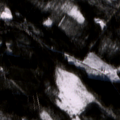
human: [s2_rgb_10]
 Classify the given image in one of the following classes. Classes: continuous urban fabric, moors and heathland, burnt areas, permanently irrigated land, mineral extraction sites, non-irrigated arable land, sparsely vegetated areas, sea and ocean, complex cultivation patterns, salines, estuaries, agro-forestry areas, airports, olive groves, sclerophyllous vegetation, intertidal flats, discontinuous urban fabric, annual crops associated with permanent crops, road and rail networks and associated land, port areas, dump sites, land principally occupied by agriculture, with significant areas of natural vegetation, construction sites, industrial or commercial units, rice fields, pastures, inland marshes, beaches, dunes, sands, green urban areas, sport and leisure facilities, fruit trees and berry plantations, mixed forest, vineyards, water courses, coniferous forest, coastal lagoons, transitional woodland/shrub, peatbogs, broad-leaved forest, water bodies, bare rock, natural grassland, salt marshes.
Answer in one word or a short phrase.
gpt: coniferous forest, mixed forest, transitional woodland/shrub, peatbogs